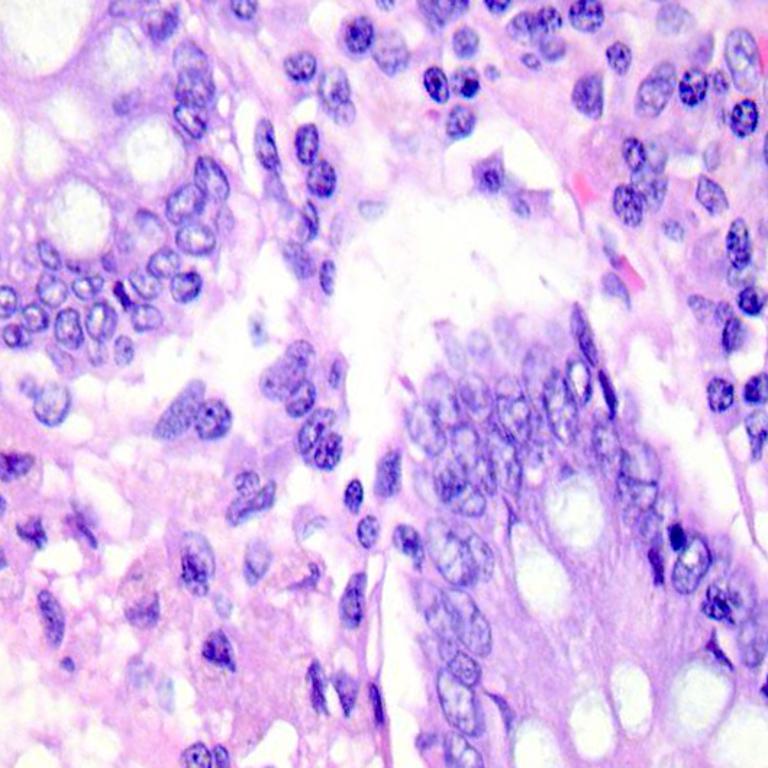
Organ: colon
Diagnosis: benign